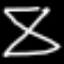
Label: hourglass